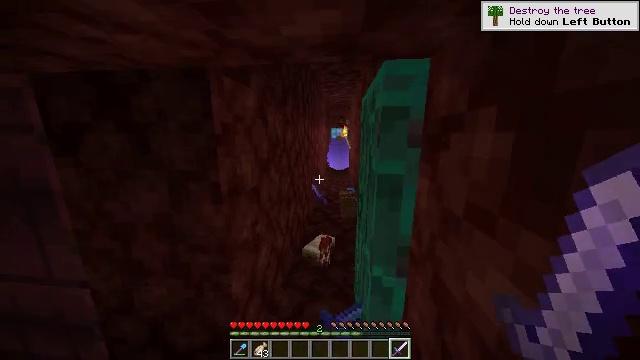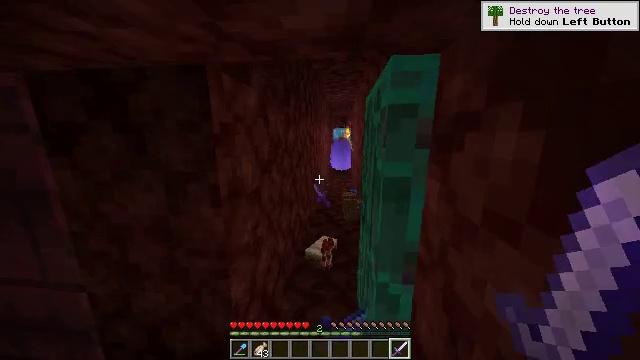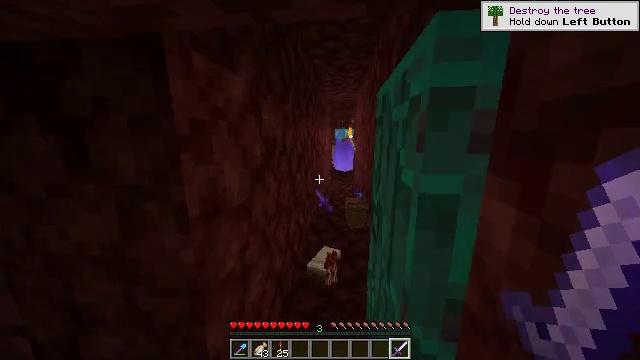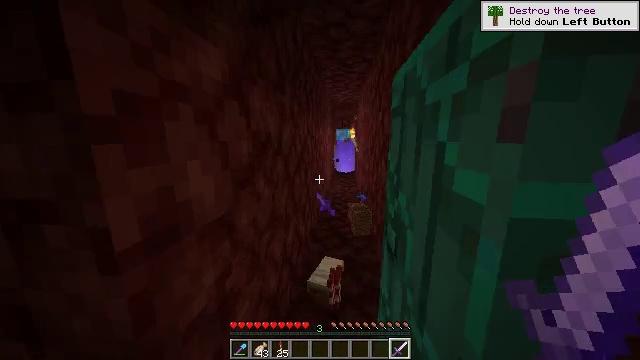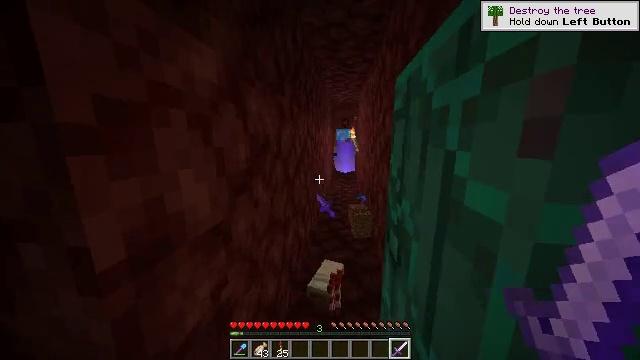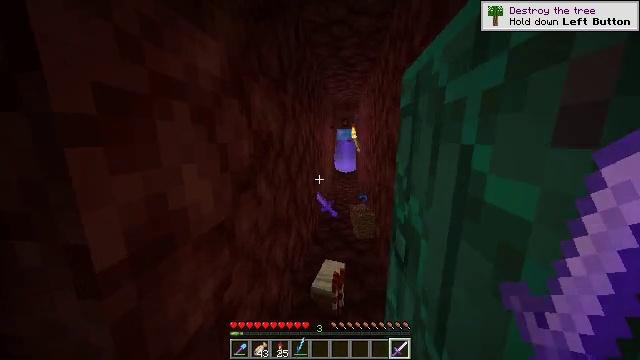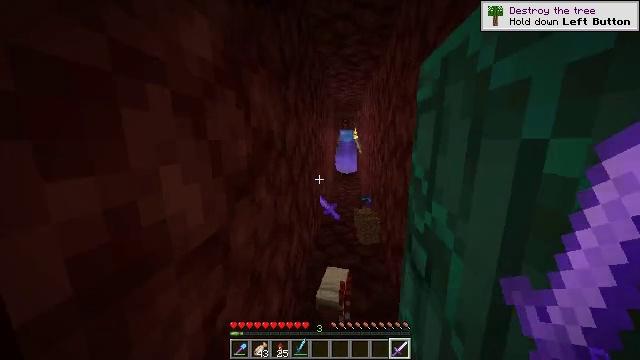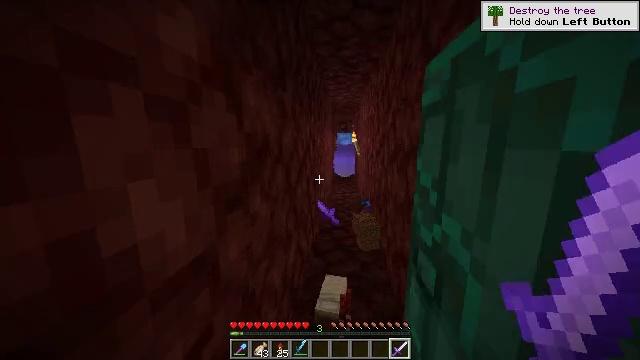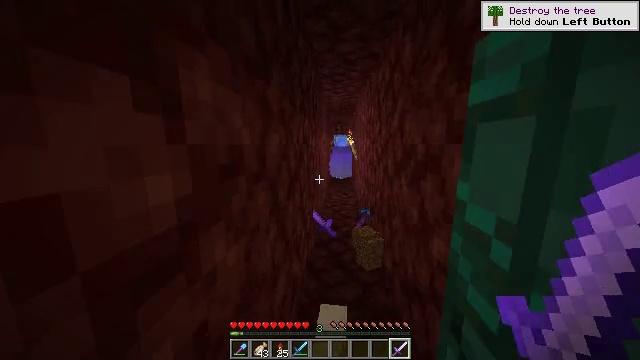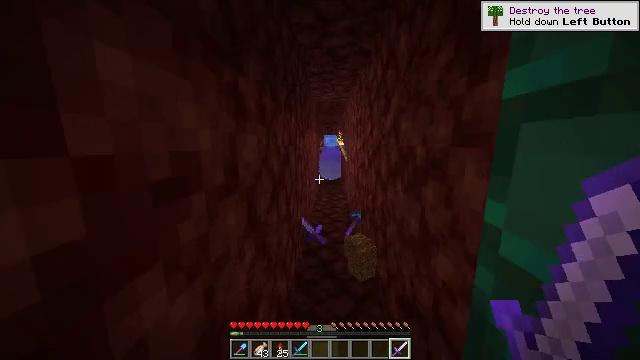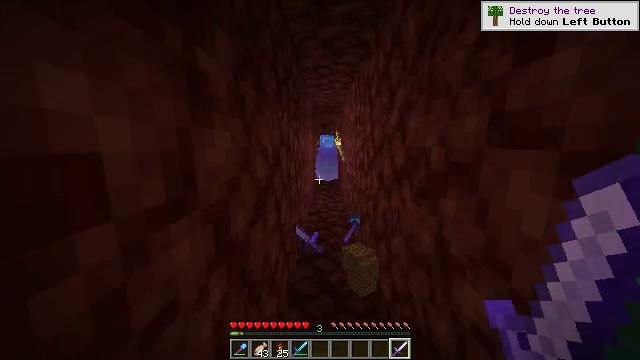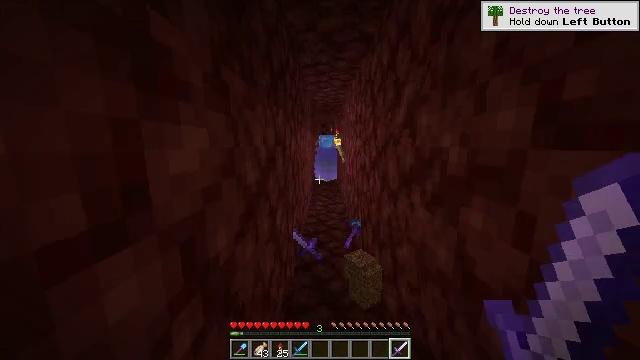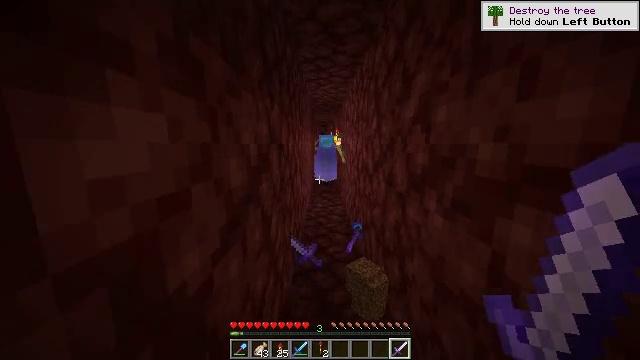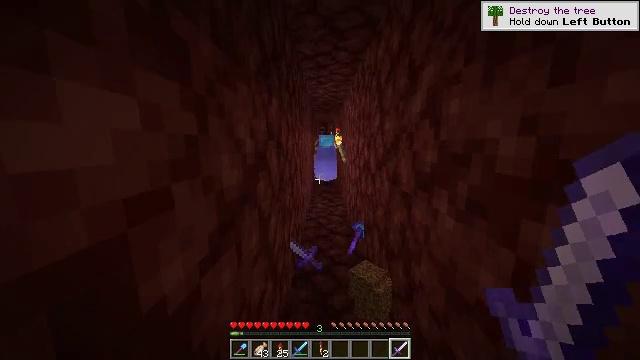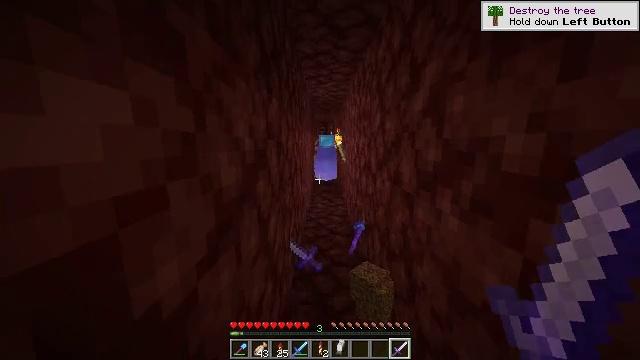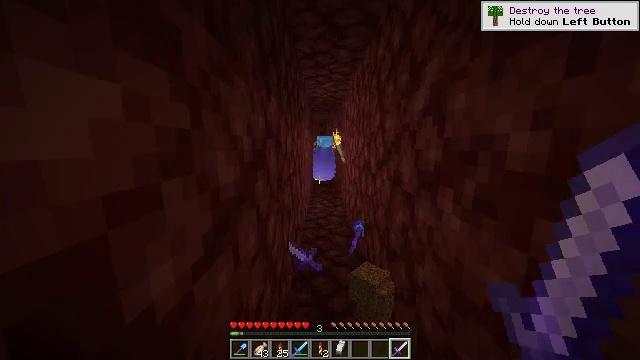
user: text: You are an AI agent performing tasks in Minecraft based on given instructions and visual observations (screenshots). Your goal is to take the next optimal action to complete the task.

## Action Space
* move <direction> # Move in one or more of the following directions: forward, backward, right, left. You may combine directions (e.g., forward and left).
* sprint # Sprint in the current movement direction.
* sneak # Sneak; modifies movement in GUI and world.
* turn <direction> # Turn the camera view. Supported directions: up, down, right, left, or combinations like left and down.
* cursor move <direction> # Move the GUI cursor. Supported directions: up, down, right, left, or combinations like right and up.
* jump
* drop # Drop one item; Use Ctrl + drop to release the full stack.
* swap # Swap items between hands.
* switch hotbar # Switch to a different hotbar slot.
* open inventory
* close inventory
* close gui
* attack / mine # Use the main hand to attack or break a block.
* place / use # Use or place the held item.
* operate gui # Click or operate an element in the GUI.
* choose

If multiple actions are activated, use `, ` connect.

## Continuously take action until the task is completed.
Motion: motion action
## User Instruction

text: Hunt the piglin.
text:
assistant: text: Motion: move forward
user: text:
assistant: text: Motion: move forward
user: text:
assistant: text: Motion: move forward
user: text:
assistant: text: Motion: move forward
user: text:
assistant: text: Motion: move forward
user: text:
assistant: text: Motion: move forward
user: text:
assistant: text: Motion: move forward
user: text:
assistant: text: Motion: move forward, turn right
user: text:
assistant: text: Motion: move forward, turn right
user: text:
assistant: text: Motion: move forward
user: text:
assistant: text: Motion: no_op
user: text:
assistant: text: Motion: no_op
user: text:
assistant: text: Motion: no_op
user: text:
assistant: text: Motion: no_op
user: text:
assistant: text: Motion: no_op
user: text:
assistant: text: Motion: no_op
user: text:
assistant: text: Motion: no_op
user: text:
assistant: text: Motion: no_op
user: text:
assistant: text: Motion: no_op
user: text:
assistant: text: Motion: no_op
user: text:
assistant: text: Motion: no_op
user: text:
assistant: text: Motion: no_op
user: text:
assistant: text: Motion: no_op
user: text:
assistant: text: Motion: no_op
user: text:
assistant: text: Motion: no_op
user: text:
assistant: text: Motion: no_op
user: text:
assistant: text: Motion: no_op
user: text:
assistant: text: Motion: no_op
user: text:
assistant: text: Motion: move forward
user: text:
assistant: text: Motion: move forward